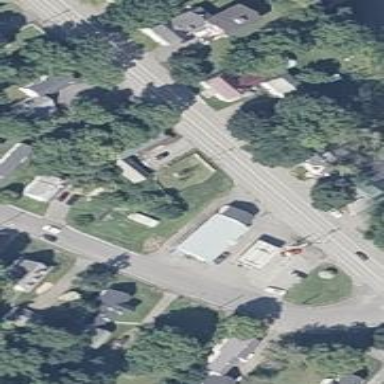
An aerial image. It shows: Convenience shop.